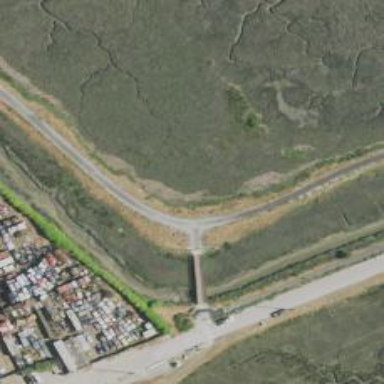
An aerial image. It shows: Bridge over cycleway.